Question: Can someone help me, how to code the logic to print the data from my database into a '<table>'?
'''
<table border="1">
<tr>
<th>Firstname</th>
<th>Lastname</th>
<th>Points</th>
</tr>
<tr>
<?php
global $wpdb;
$result = $wpdb->get_results ( "SELECT * FROM myTable" );
foreach ( $result as $print ) {
echo '<td>' $print->firstname.'</td>';
}
?>
</tr>
</table>
'''

I know this is so basic, but I'm having a hard time making this work.
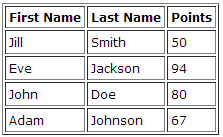
Answer: Try this:
'''
<table border="1">
<tr>
<th>Firstname</th>
<th>Lastname</th>
<th>Points</th>
</tr>
<?php
global $wpdb;
$result = $wpdb->get_results ( "SELECT * FROM myTable" );
foreach ( $result as $print ) {
?>
<tr>
<td><?php echo $print->firstname;?></td>
</tr>
<?php }
?>
'''